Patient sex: M
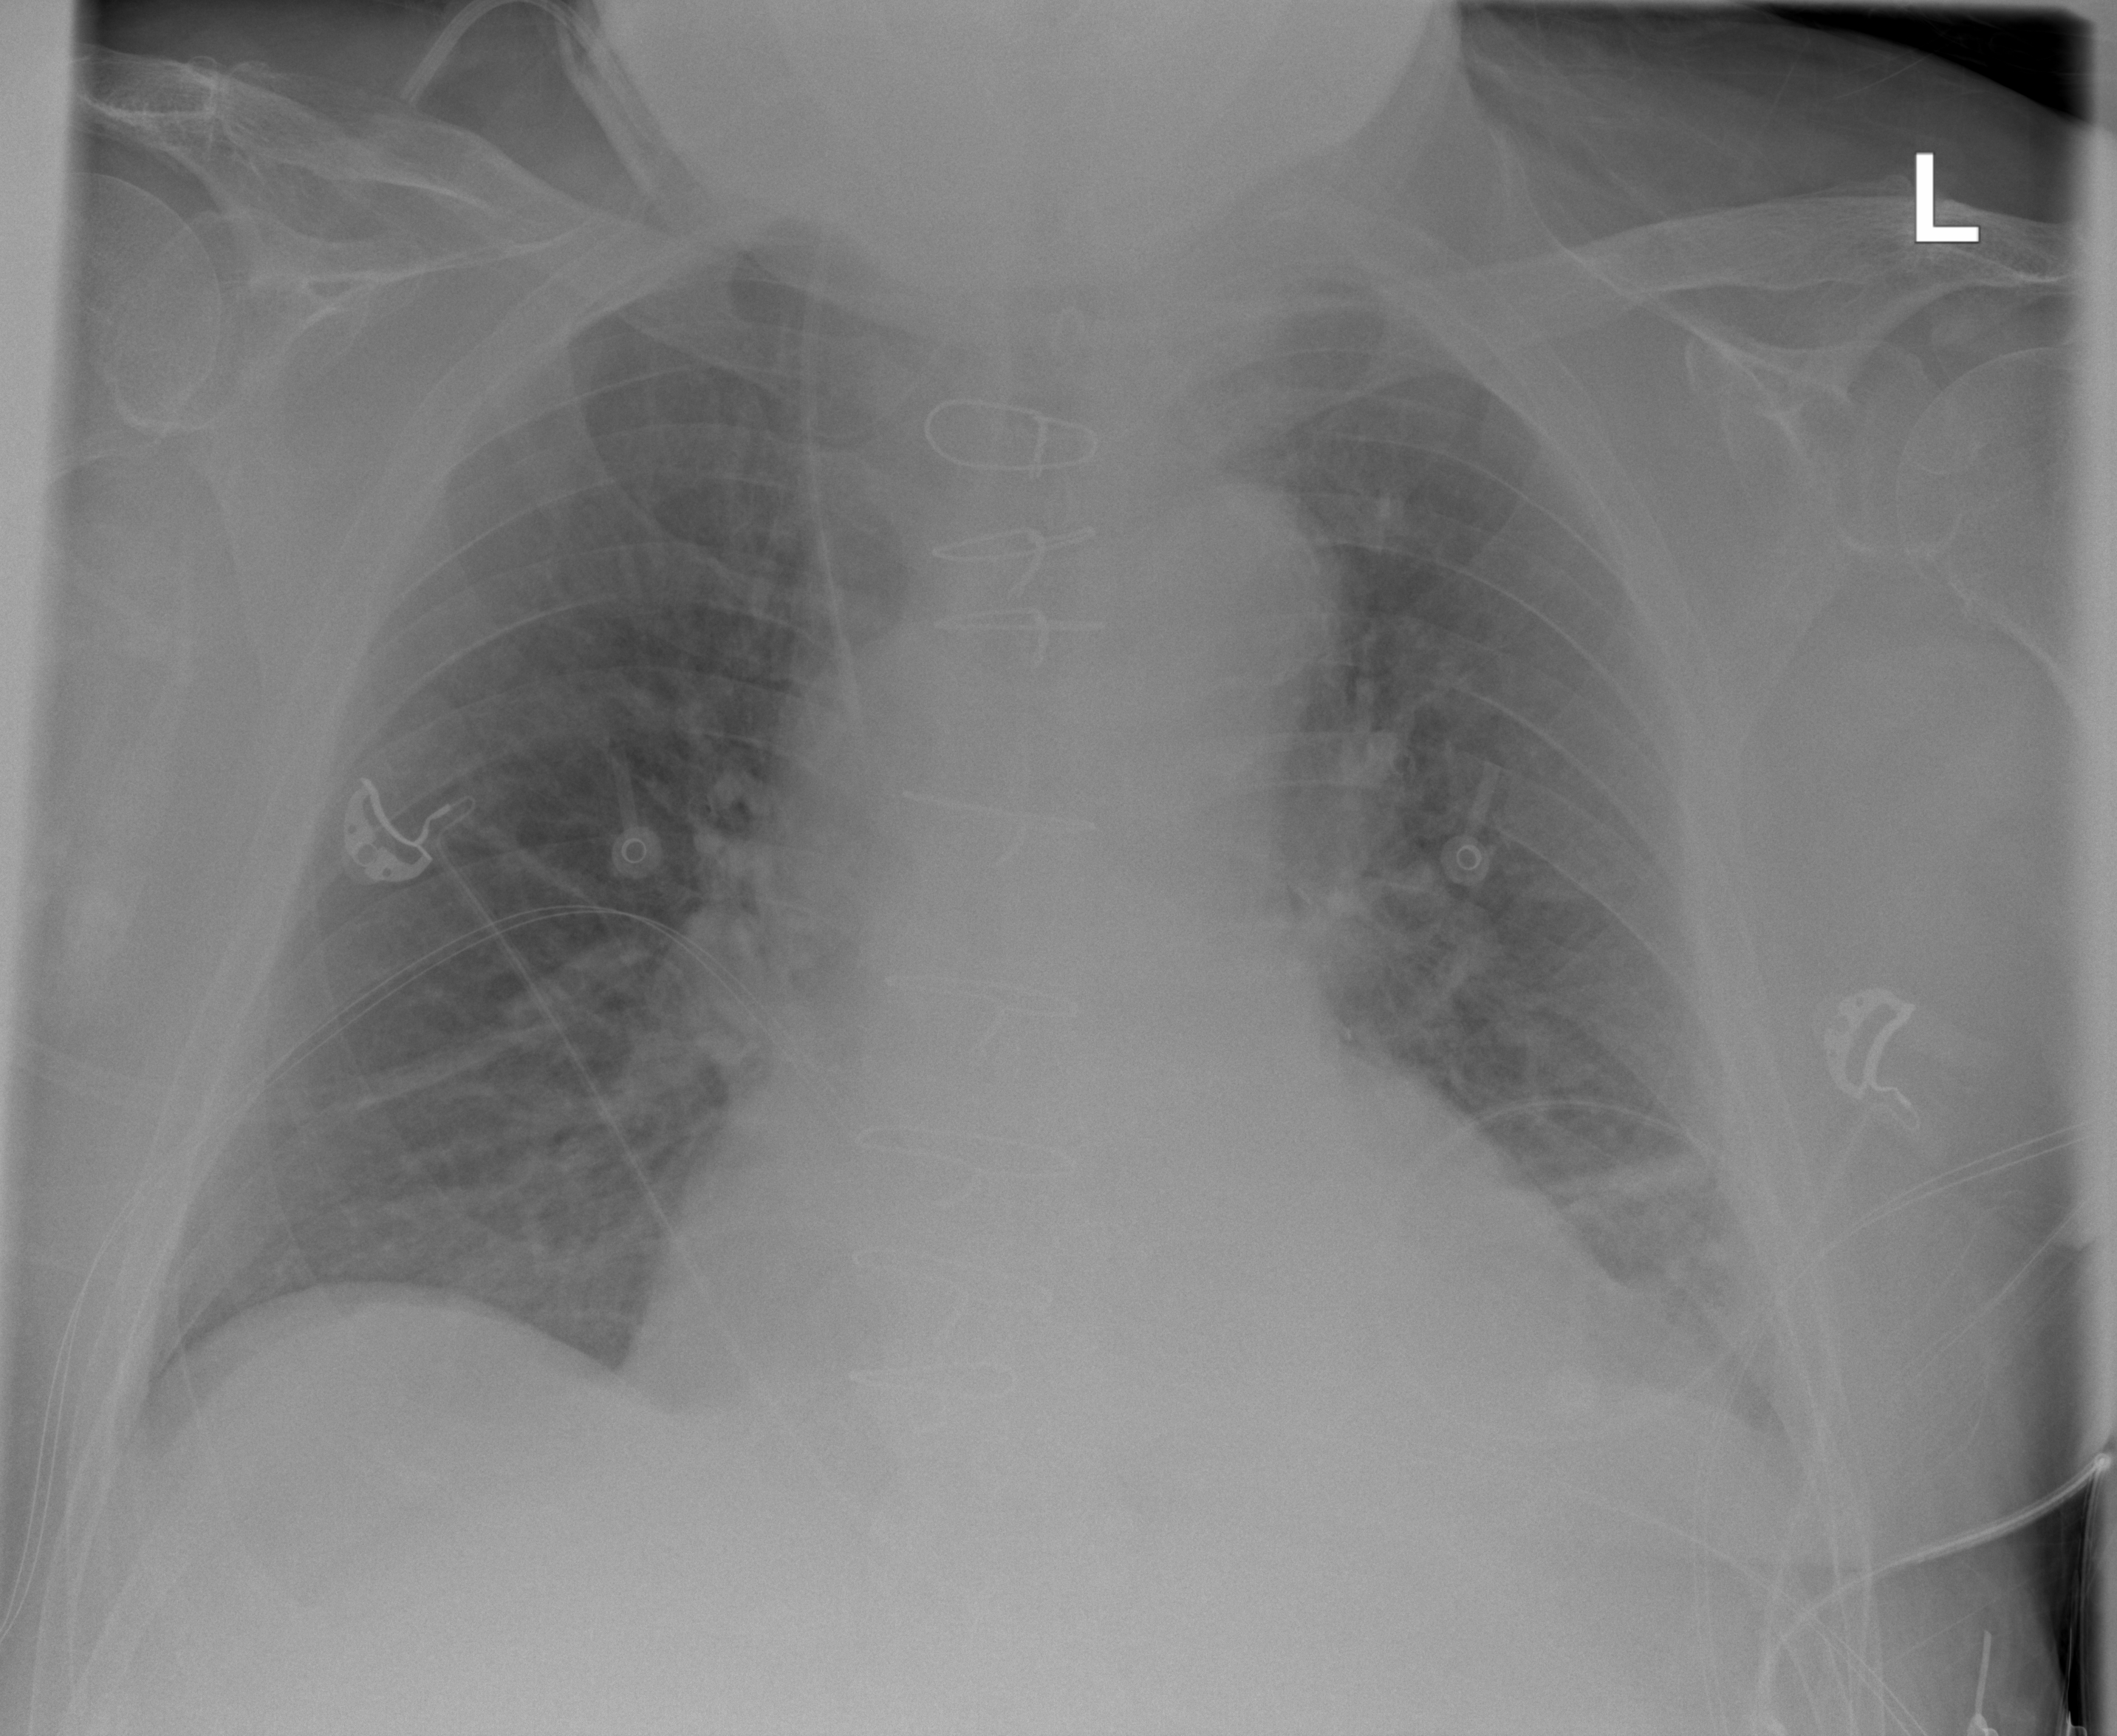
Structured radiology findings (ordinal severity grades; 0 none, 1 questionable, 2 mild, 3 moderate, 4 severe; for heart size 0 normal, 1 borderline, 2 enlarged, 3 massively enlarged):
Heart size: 2
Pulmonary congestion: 0
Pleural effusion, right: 1
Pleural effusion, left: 1
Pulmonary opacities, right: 1
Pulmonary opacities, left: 1
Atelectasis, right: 2
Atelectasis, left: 3